Field crop: tomato
Growth stage: 1
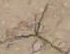
Species: cyperus